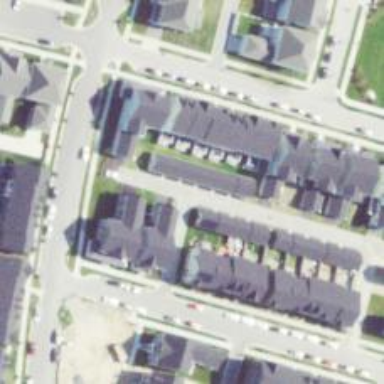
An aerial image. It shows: Alley classified as service road.